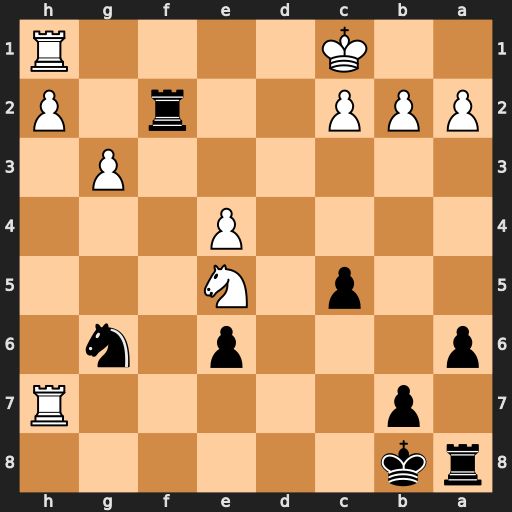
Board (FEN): rk6/1p5R/p3p1n1/2p1N3/4P3/6P1/PPP2r1P/2K4R
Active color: b
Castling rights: -
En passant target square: -
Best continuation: Nxe5 Rh8+ Ka7 Rxa8+ Kxa8